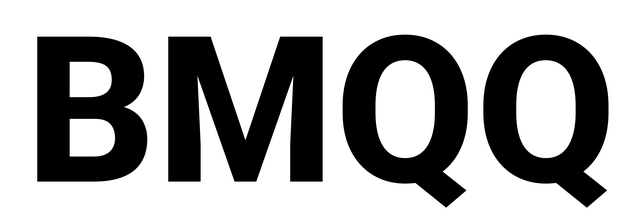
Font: Roboto_ExtraBold